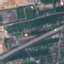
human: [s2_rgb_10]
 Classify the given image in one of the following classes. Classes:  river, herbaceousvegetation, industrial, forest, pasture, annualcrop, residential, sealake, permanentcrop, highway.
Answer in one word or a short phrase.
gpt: Highway